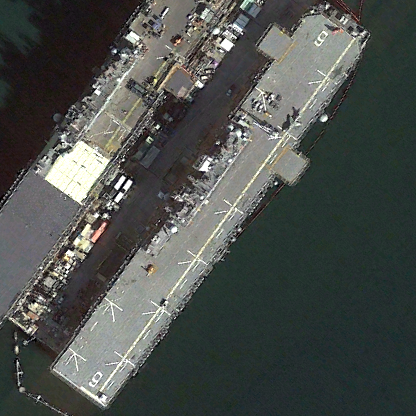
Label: assault